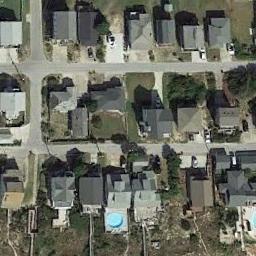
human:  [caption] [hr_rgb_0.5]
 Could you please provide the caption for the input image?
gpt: The dense residential is next to the road .

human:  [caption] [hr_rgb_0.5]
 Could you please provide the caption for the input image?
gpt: The residential area is on both sides of the road .

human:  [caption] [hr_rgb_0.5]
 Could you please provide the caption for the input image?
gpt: There are many roads and neatly arranged houses and trees and large lawns in densely populated areas .

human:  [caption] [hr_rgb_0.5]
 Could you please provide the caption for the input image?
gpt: A dense residential area has lots of houses with lawns and one of houses has a pool .

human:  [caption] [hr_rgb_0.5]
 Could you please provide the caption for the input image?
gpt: There are many gray buildings arranged neatly on dense residential area .